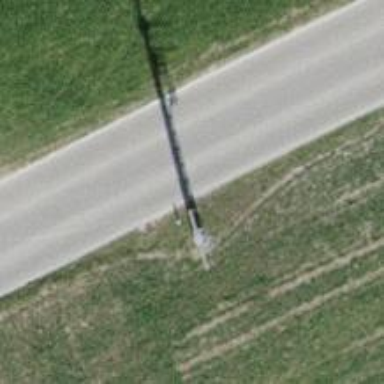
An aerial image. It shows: Transition power pole of type tower.